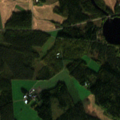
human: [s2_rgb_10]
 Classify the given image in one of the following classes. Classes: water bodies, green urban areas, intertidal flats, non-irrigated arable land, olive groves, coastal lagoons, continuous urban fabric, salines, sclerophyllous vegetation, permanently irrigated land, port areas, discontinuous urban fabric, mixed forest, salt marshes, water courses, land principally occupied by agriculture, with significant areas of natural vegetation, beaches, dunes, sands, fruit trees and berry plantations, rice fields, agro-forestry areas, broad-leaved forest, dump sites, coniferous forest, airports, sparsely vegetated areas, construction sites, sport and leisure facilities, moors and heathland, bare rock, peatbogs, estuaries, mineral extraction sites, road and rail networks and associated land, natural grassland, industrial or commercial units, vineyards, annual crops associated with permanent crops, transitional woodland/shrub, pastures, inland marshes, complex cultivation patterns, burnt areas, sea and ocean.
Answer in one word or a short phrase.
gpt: non-irrigated arable land, land principally occupied by agriculture, with significant areas of natural vegetation, coniferous forest, mixed forest